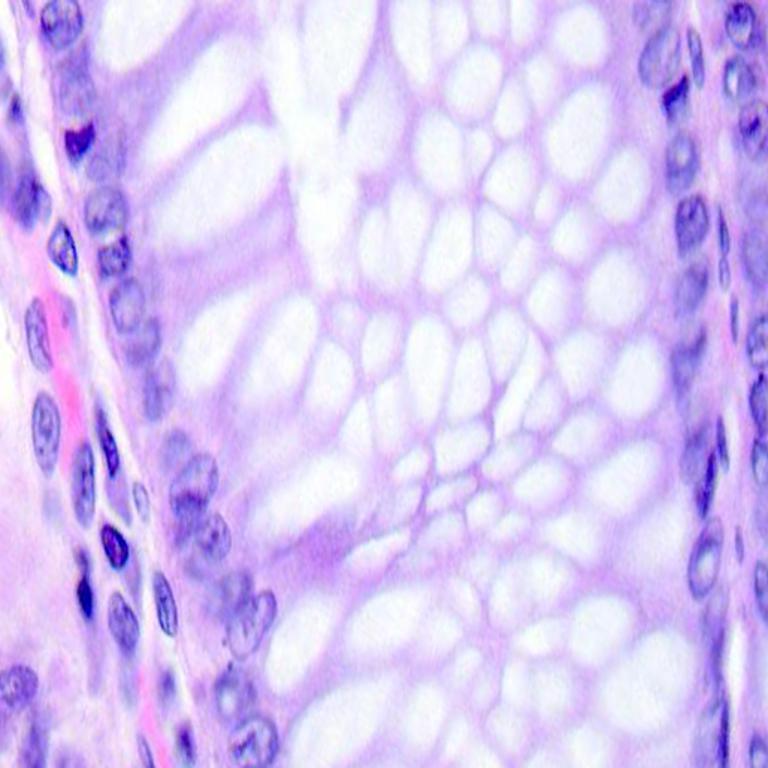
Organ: colon
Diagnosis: benign